Field crop: maize
Growth stage: 2
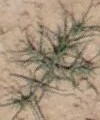
Species: salsola